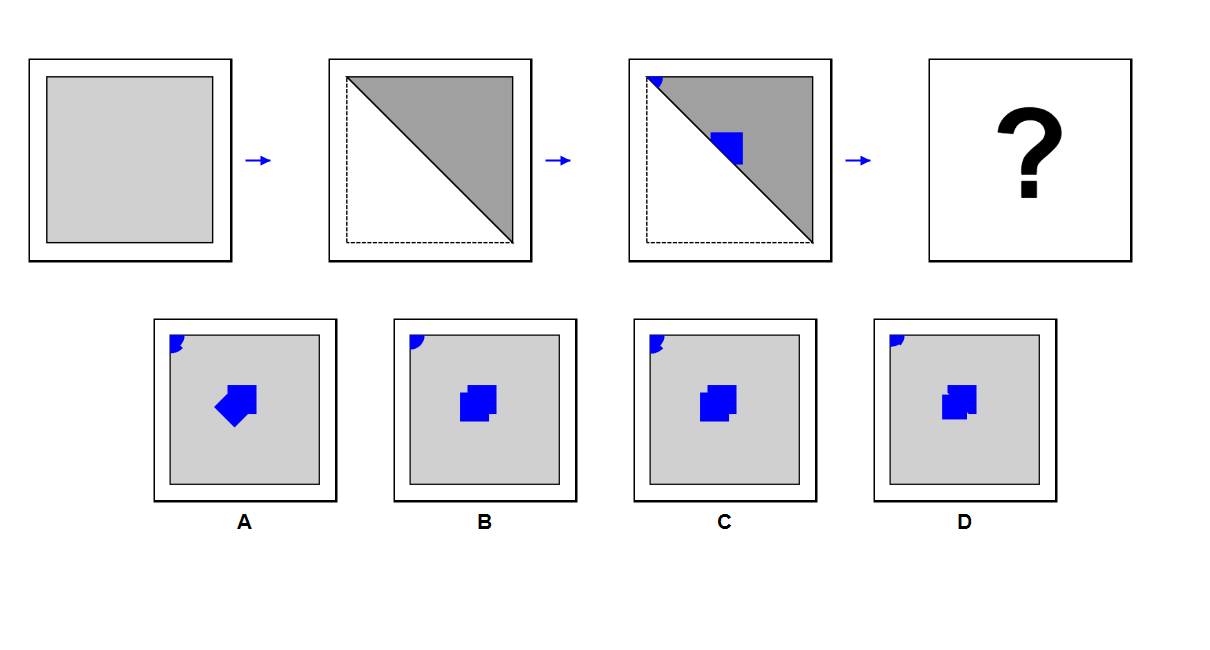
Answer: B